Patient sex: M
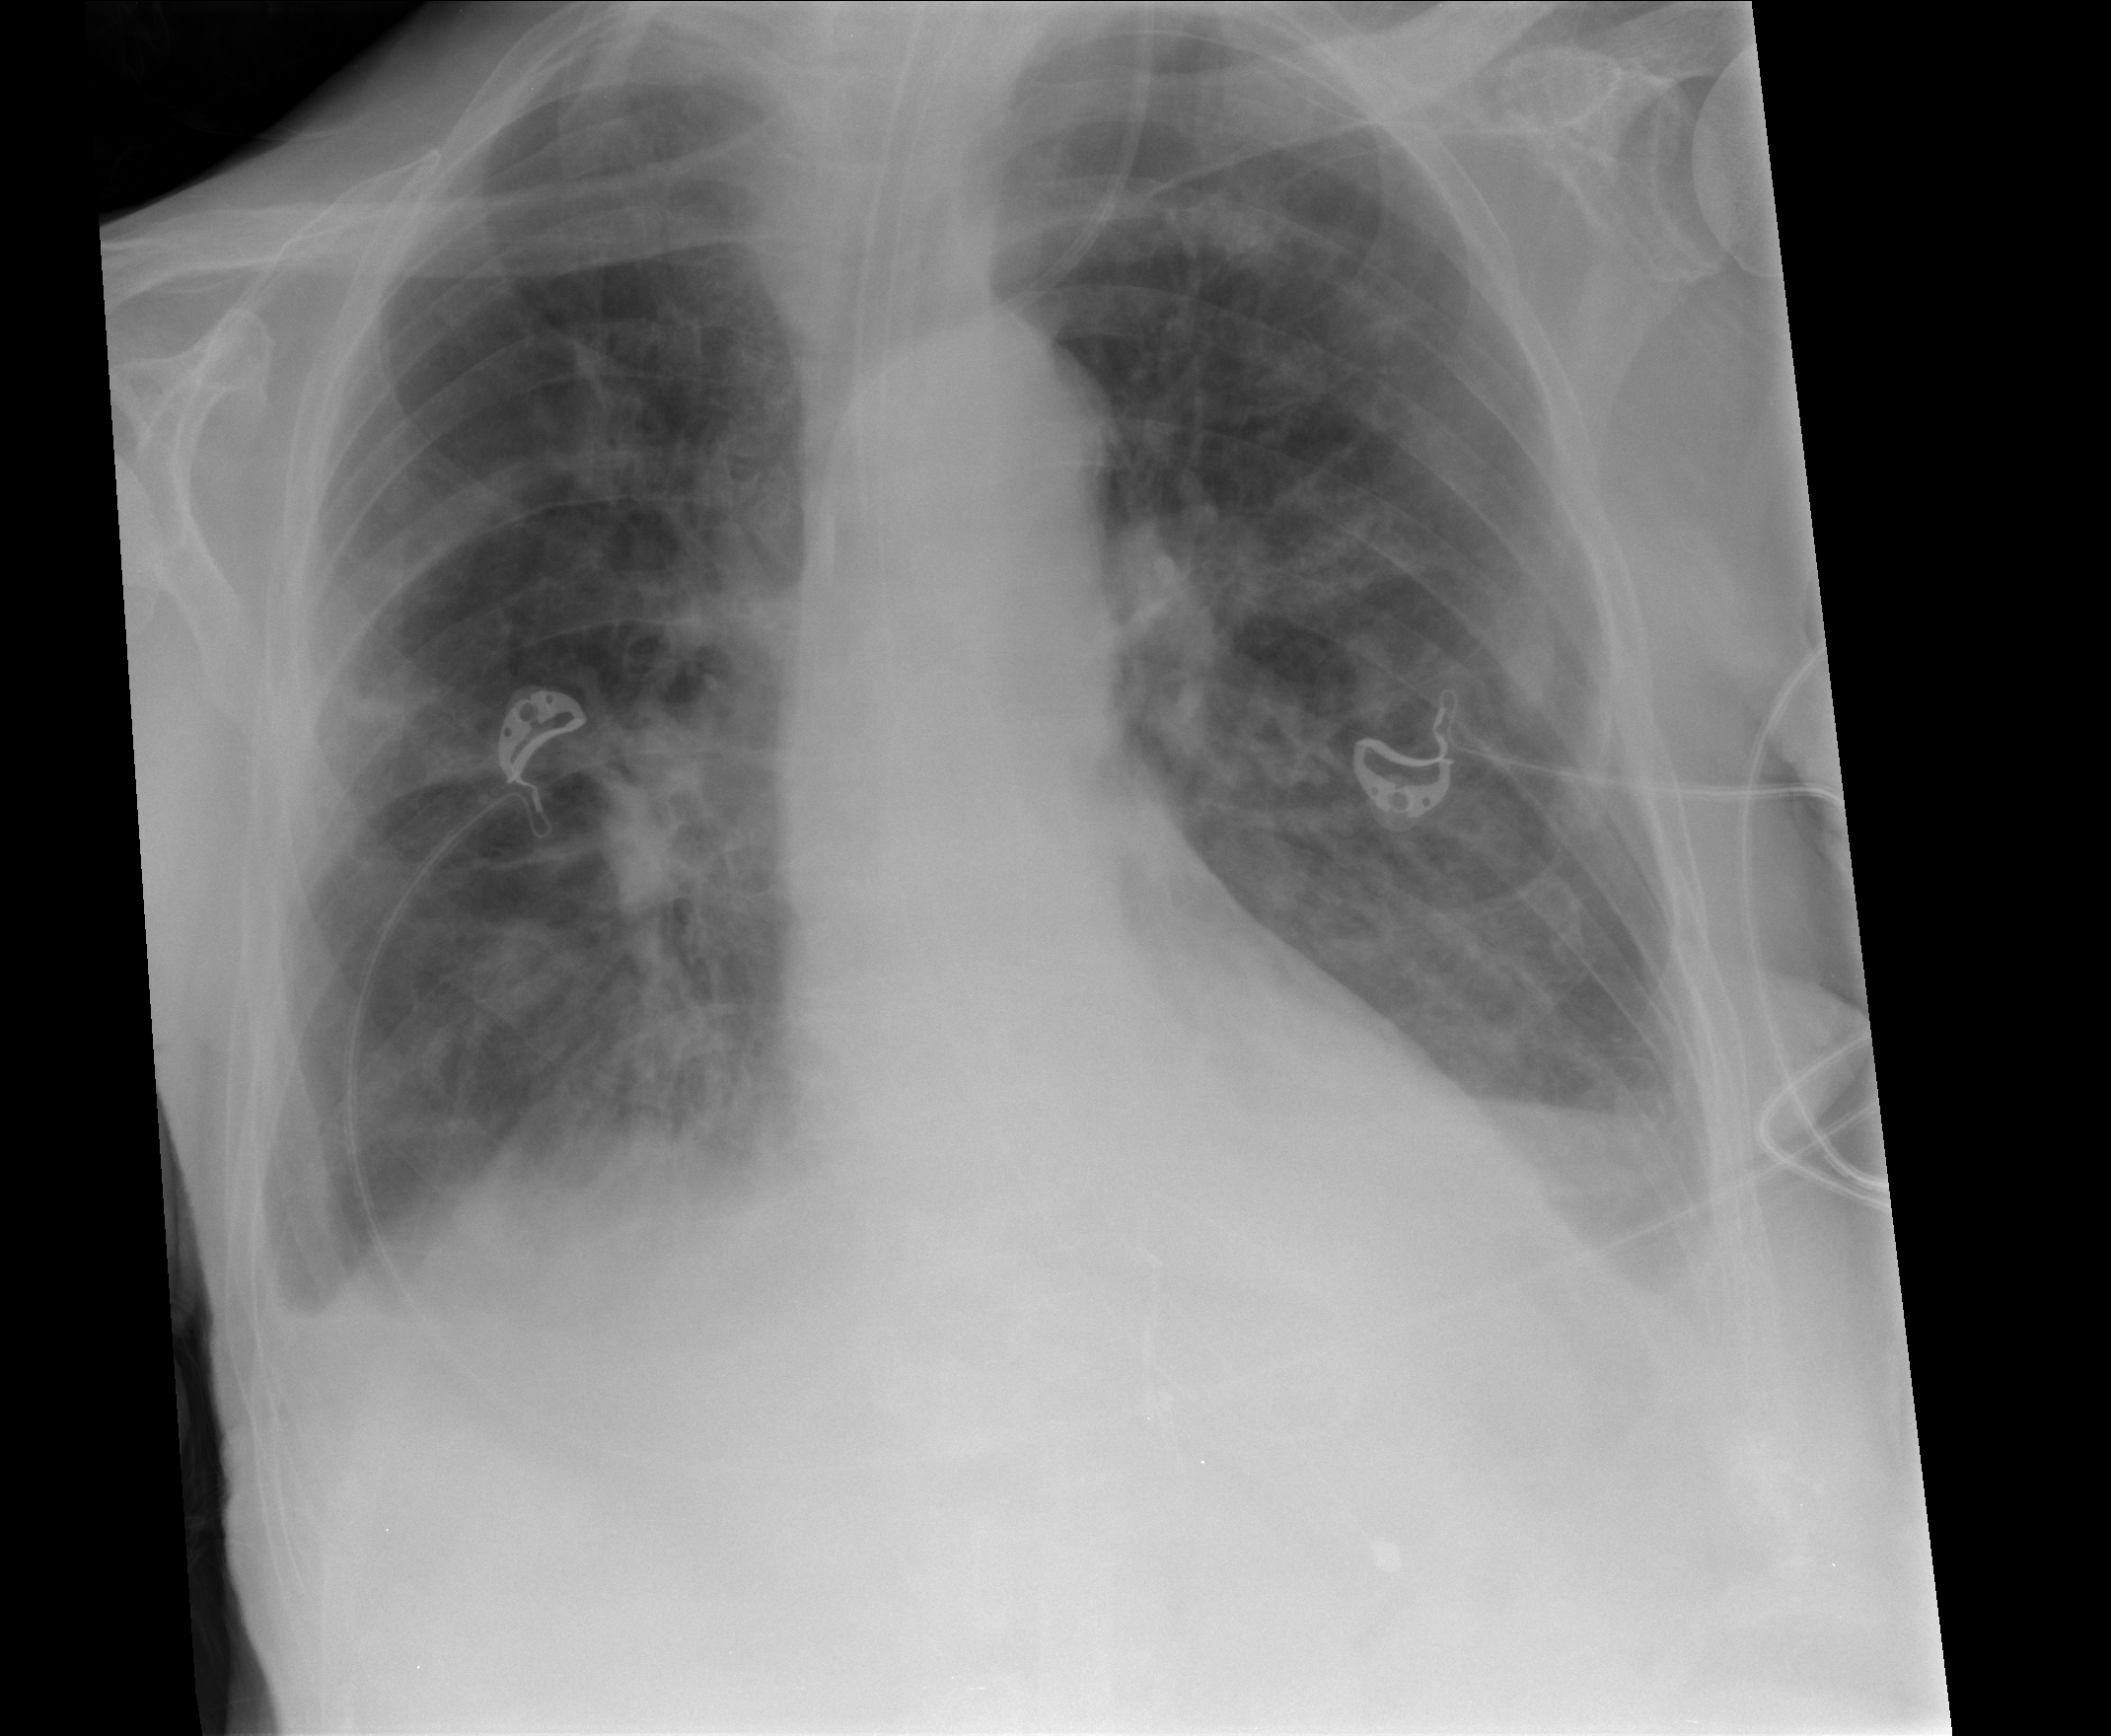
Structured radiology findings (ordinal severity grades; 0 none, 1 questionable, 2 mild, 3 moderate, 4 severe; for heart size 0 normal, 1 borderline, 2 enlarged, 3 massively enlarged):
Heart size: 0
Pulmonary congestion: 2
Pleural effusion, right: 2
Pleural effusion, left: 2
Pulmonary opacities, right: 3
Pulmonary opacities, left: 3
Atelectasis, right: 2
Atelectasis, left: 2